Question: My firebase console dose not show any data if I go to rules then also it is not showing rules also it is just showing unable to show rules what should I do?

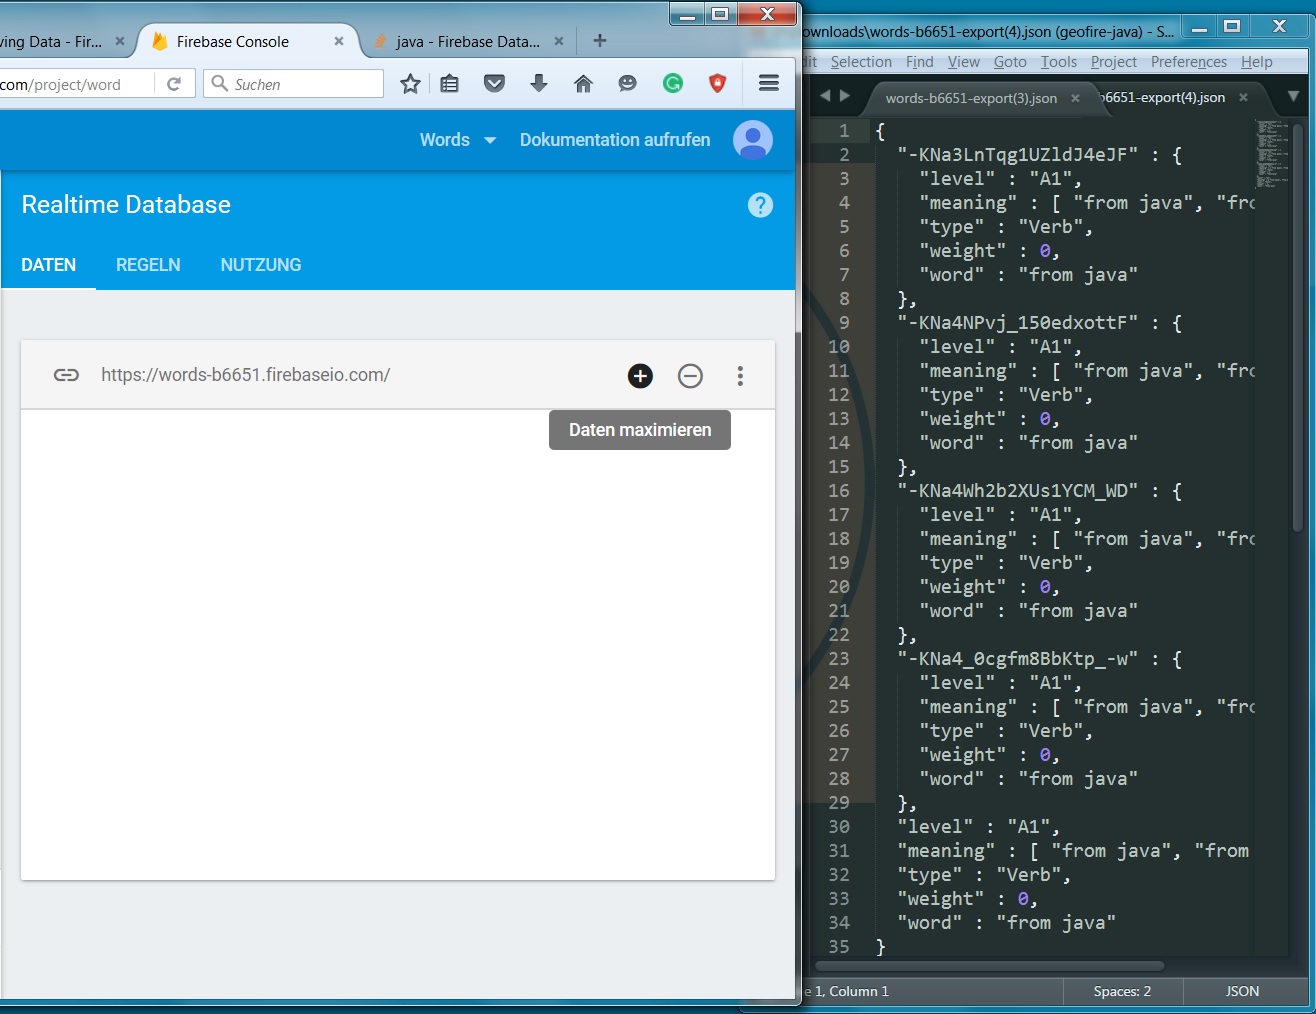
Answer: it might seem ridiculous but I have tried to log out and log in but it didn't help so i changed the web browser and it worked